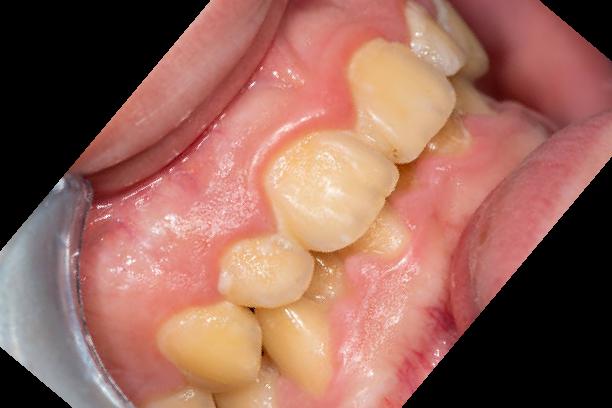
Condition: Calculus